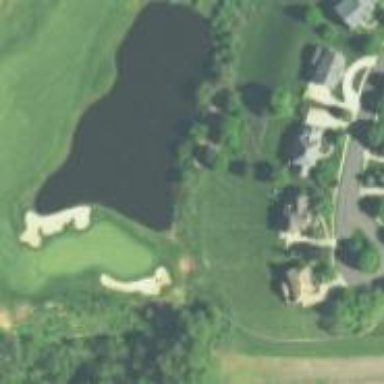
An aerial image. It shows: Water hazard on golf course. The hazard is natural water feature.